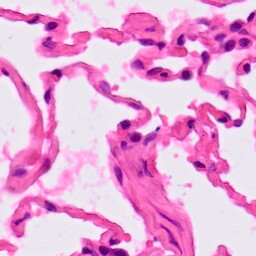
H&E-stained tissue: Lung